Aerial crown-view tile of a tropical tree (Barro Colorado Island, Panama), acquired 20250616:
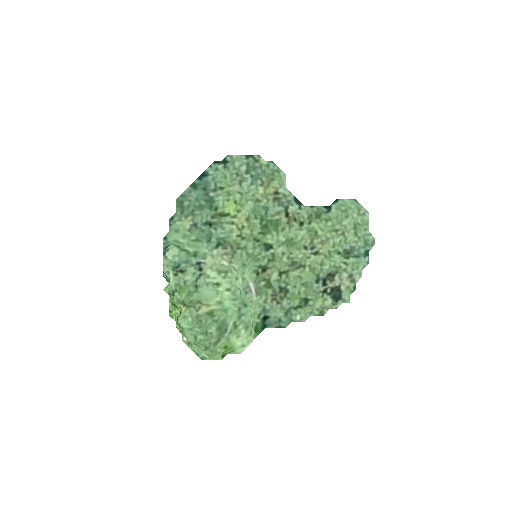
Species: Miconia argentea
GBIF accepted scientific name: Miconia argentea
Crown area: 42.025 m²